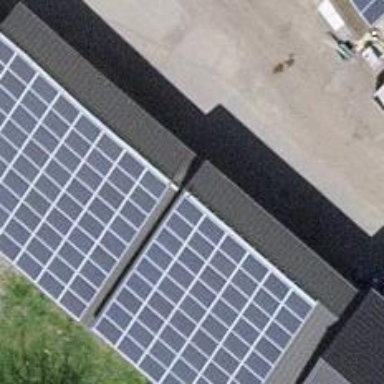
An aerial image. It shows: Solar power generator.